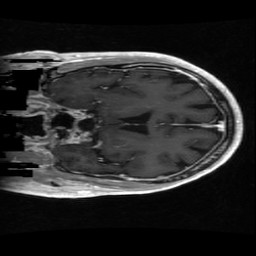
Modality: T1w
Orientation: coronal
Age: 66
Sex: male
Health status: ill